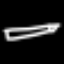
Label: pencil